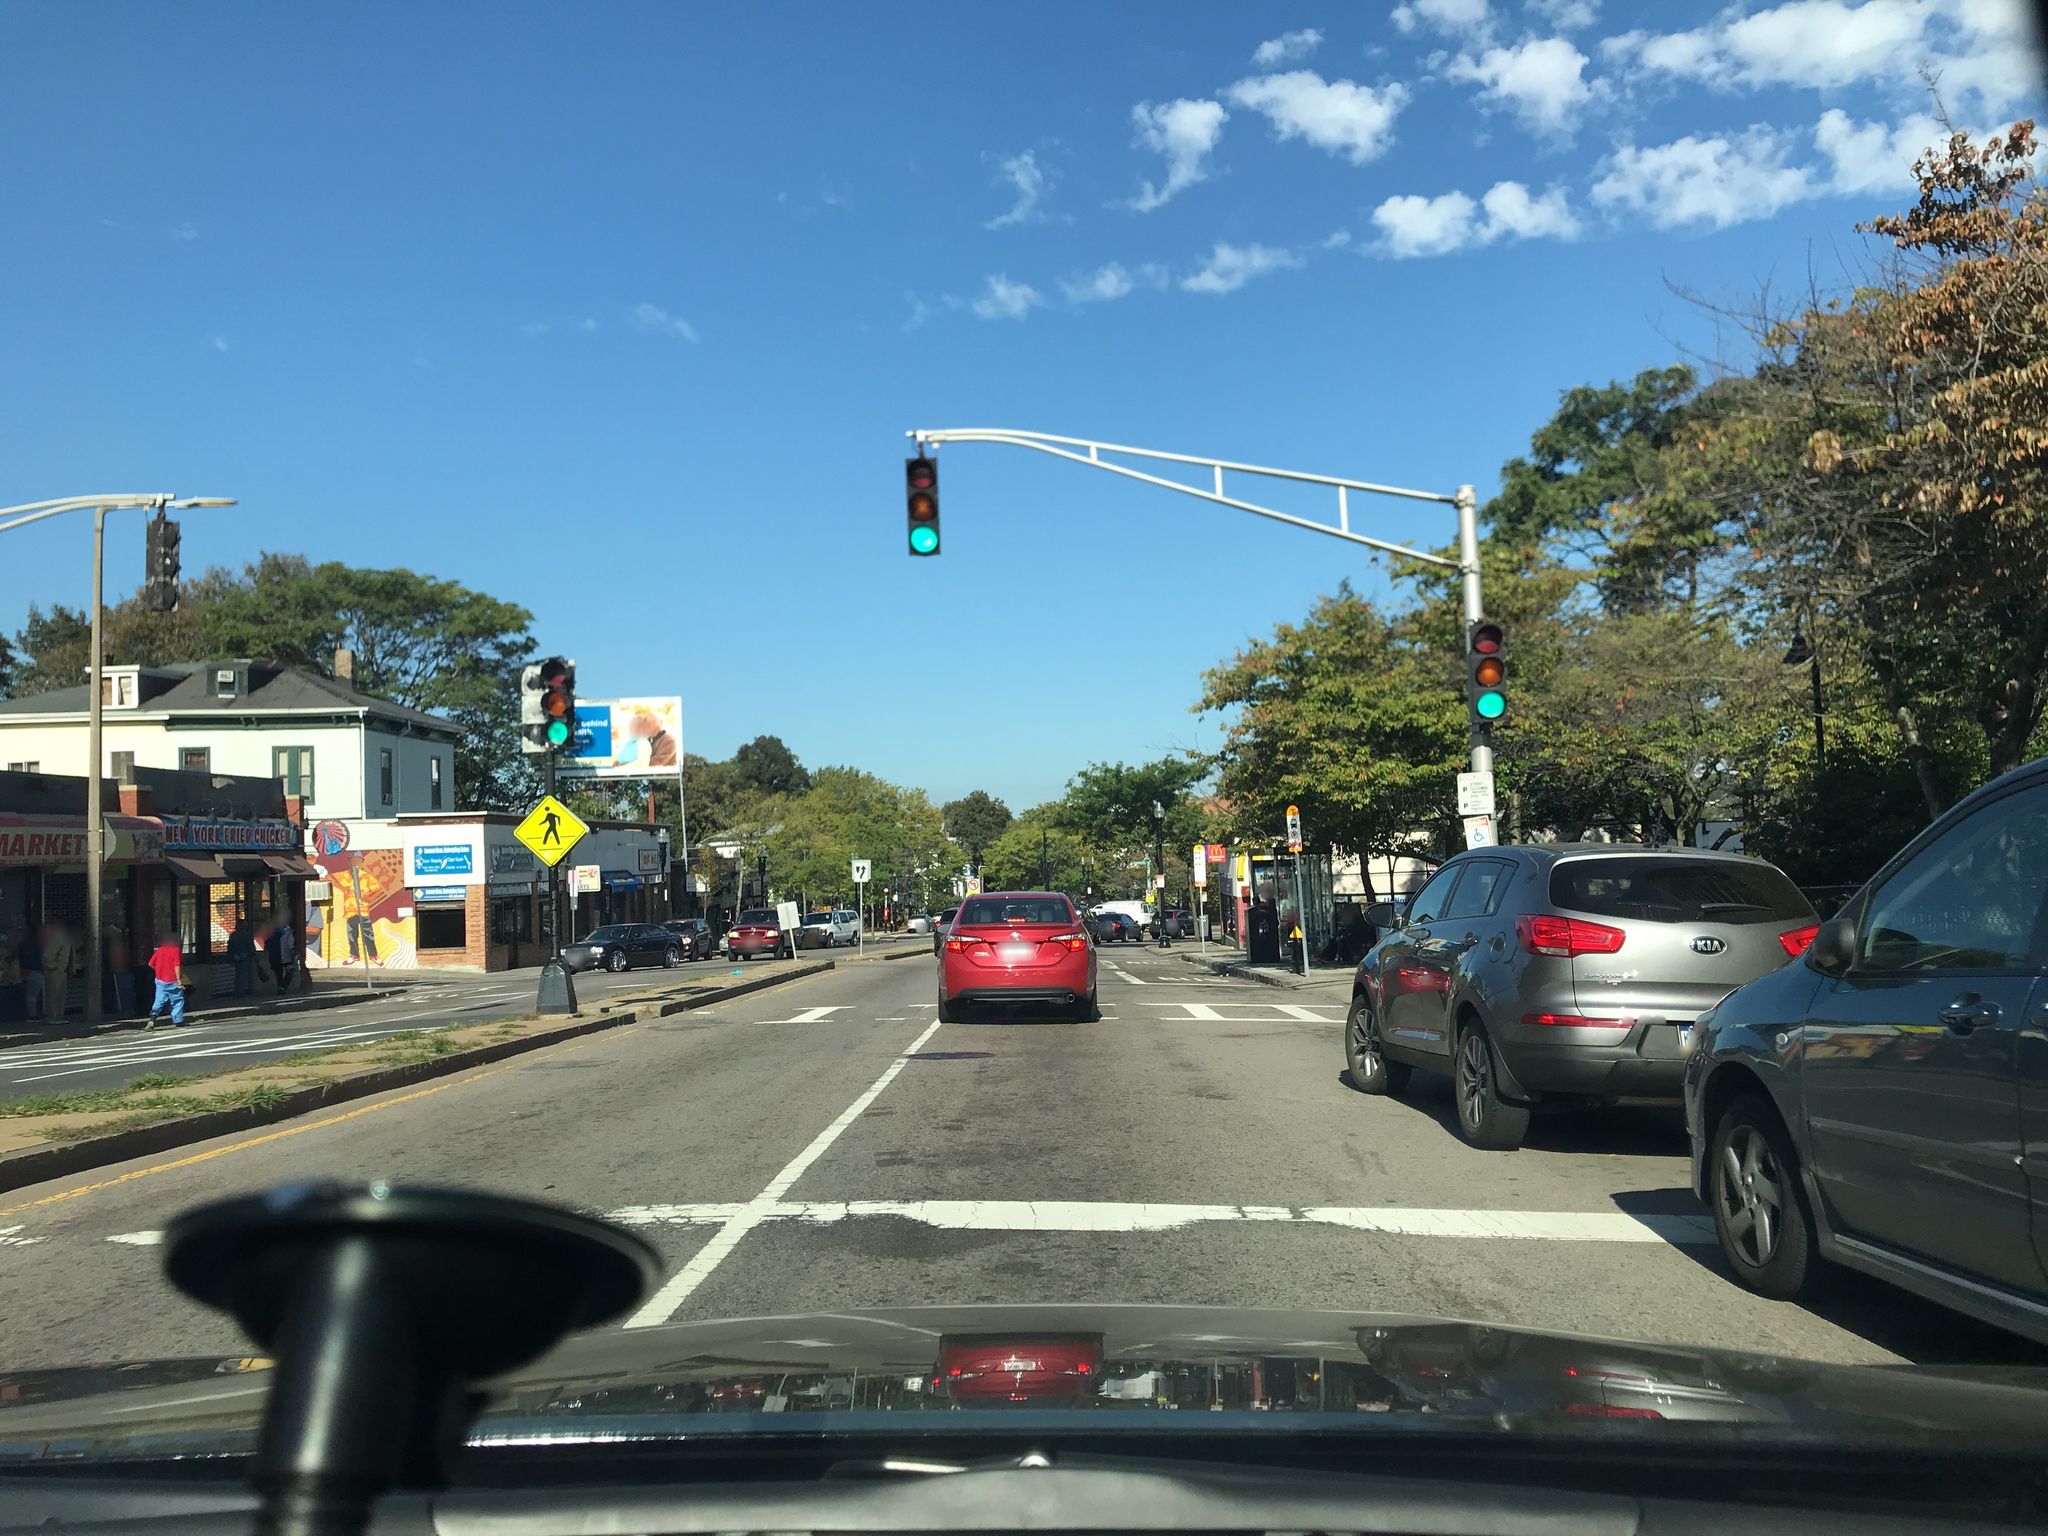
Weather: clear
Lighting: day
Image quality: good
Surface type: driving surface
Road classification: primary
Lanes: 2
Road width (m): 25.9
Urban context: urban centre
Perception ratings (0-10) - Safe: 2.16, Lively: 7.64, Beautiful: 5, Boring: 1.83, Depressing: 2.79, Wealthy: 1.76